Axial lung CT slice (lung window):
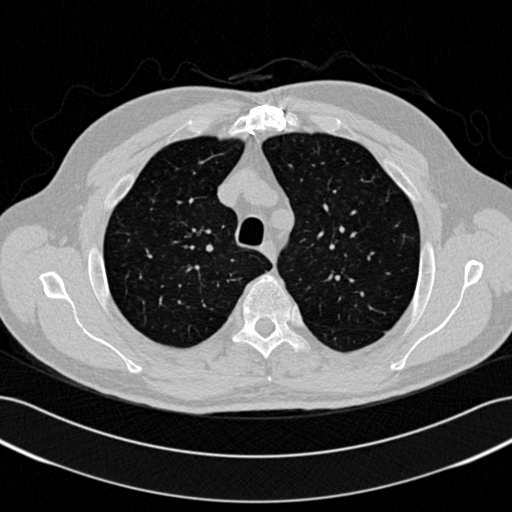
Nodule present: no